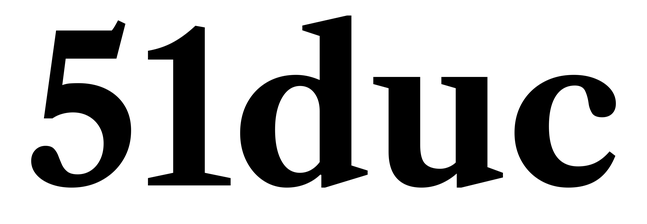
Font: LibreCaslonText_Bold